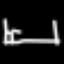
Label: bed